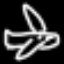
Label: airplane